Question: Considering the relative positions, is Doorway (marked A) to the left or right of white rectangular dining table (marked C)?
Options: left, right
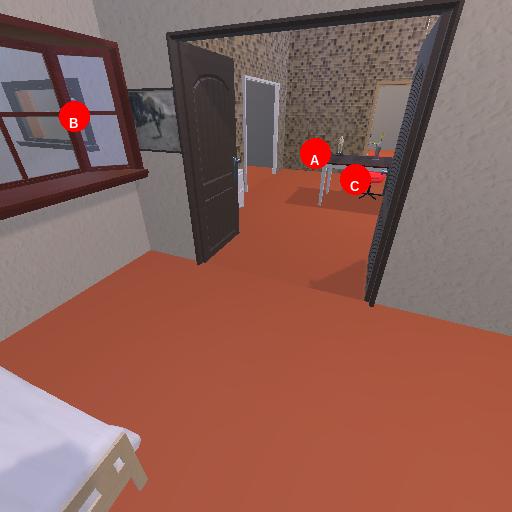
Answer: left